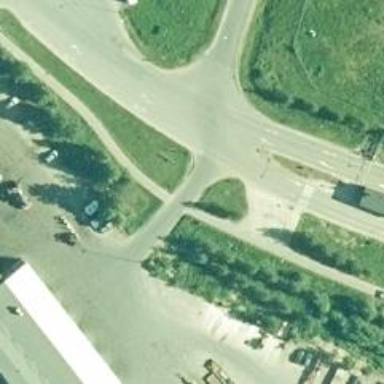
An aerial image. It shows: Marked road crossing.